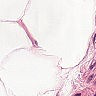
Metastatic tissue present: no